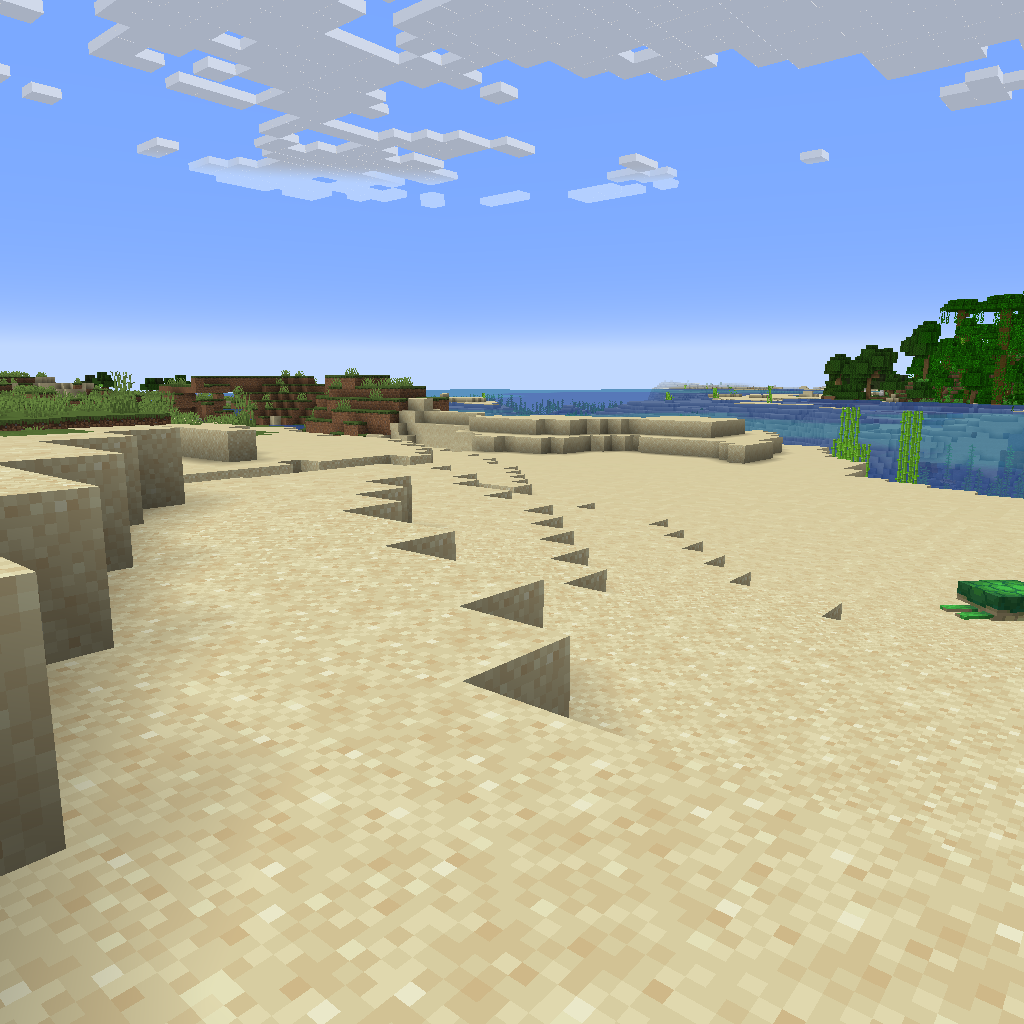
beach next to plains and ocean